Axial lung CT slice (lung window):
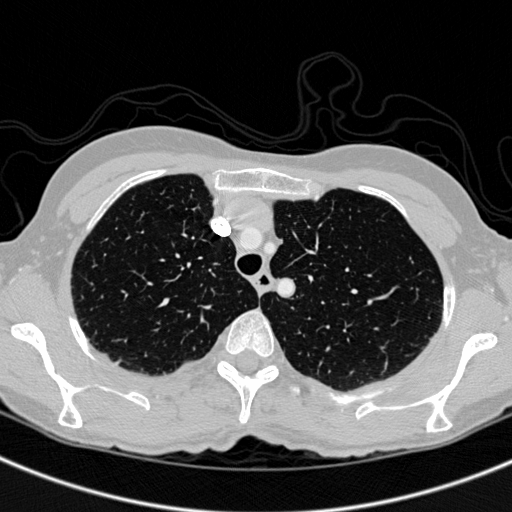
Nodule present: no